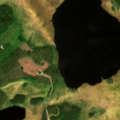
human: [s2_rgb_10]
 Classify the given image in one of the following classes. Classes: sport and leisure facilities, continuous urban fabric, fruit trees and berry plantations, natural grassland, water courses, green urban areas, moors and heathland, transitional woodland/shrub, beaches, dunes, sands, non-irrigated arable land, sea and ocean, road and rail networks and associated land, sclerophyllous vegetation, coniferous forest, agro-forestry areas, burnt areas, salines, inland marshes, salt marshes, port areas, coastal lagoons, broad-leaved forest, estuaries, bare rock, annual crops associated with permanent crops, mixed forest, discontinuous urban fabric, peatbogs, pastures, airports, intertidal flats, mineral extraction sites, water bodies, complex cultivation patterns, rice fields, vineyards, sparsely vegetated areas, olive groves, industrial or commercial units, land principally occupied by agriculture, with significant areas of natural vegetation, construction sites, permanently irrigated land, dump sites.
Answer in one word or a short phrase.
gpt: coniferous forest, mixed forest, peatbogs, water bodies